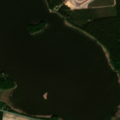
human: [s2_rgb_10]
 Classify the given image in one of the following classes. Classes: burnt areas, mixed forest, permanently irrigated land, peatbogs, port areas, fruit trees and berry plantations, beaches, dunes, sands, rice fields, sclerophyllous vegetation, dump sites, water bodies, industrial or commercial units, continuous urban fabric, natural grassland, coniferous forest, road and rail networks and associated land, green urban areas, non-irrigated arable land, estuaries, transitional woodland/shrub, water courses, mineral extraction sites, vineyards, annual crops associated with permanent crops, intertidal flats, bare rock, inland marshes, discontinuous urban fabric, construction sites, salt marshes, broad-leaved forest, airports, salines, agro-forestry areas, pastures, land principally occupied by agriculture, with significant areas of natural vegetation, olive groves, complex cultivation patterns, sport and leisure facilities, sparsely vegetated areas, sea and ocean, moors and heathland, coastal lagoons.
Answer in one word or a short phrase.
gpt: land principally occupied by agriculture, with significant areas of natural vegetation, coniferous forest, water bodies